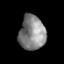
Tissue: prostate
Cell type: Epithelial cells
Senescence score: 0.3261
Nuclear area (px): 890
Mean DAPI intensity: 133.343